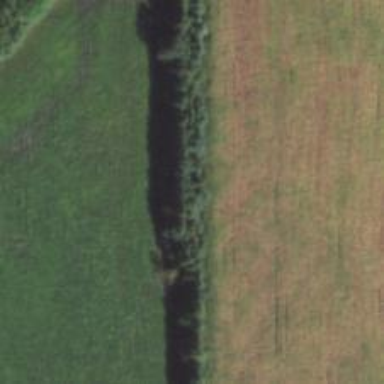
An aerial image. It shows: Row of trees in natural setting.